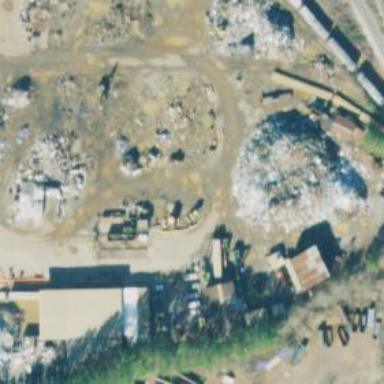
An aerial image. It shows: Industrial area designated as scrap yard.